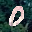
Label: 0